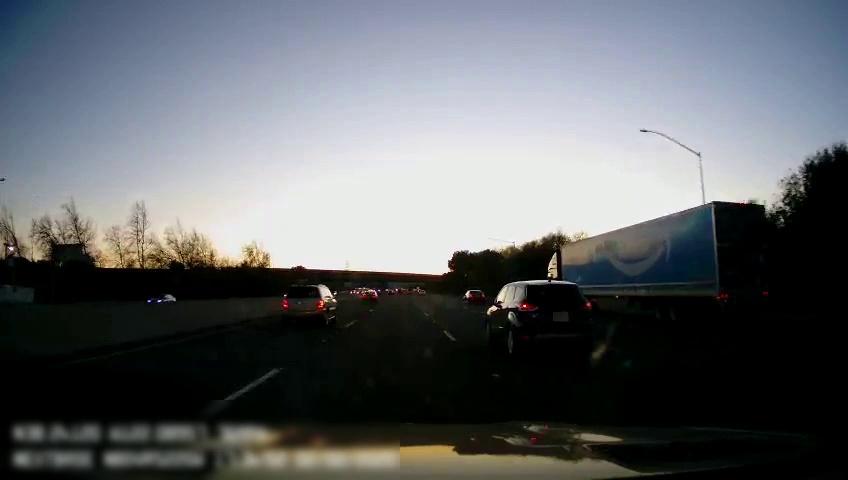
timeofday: Day
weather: Sunny
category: Drivable Space
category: Vehicles | Truck
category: Vehicles | Car
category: Vehicles | SUV
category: Vehicles | Car
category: Vehicles | SUV
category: Vehicles | Car
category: Lanes | Current Lane
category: Lanes | Alternate Lane
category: Lanes | Current Lane
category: Lanes | Alternate Lane